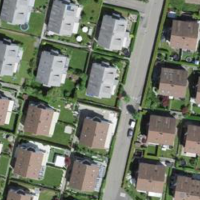
EUNIS habitat code: 55
Species observed at this site:
Lumbricus terrestris